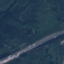
Label: Highway